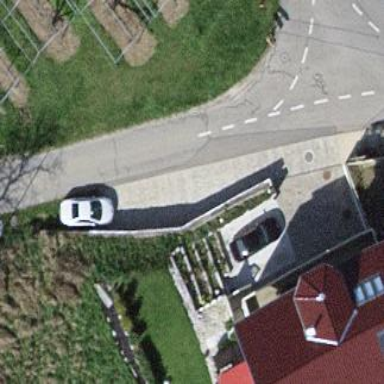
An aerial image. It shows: Simple and straightforward house.